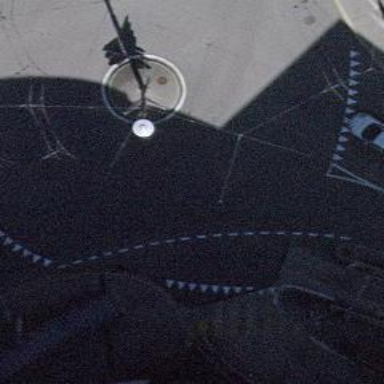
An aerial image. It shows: Primary highway with asphalt surface circling roundabout. Trolley wires are present.